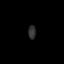
Tissue: skin
Cell type: T cells
Senescence score: 0.741
Nuclear area (px): 102
Mean DAPI intensity: 48.578